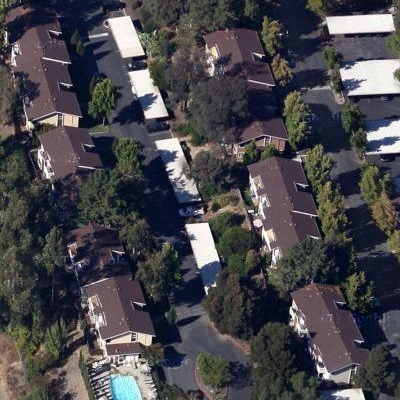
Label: fResident